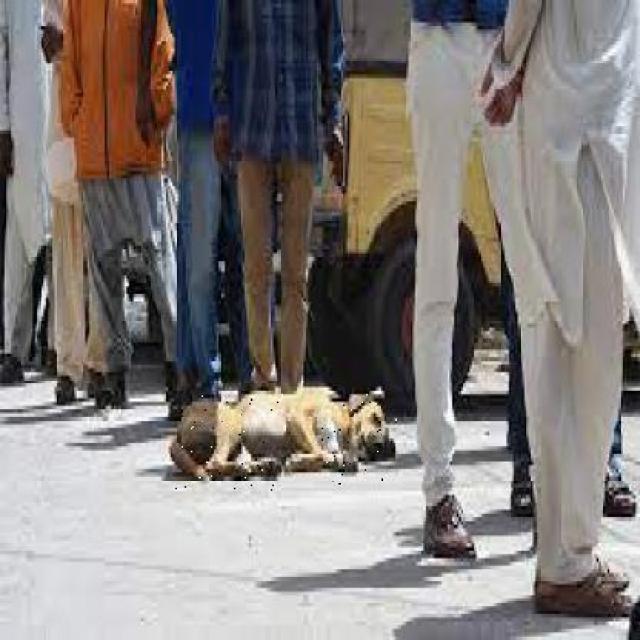
Healthy canine skin — no visible lesions, inflammation, or abnormalities. The skin and coat appear normal.